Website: walmart
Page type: payment
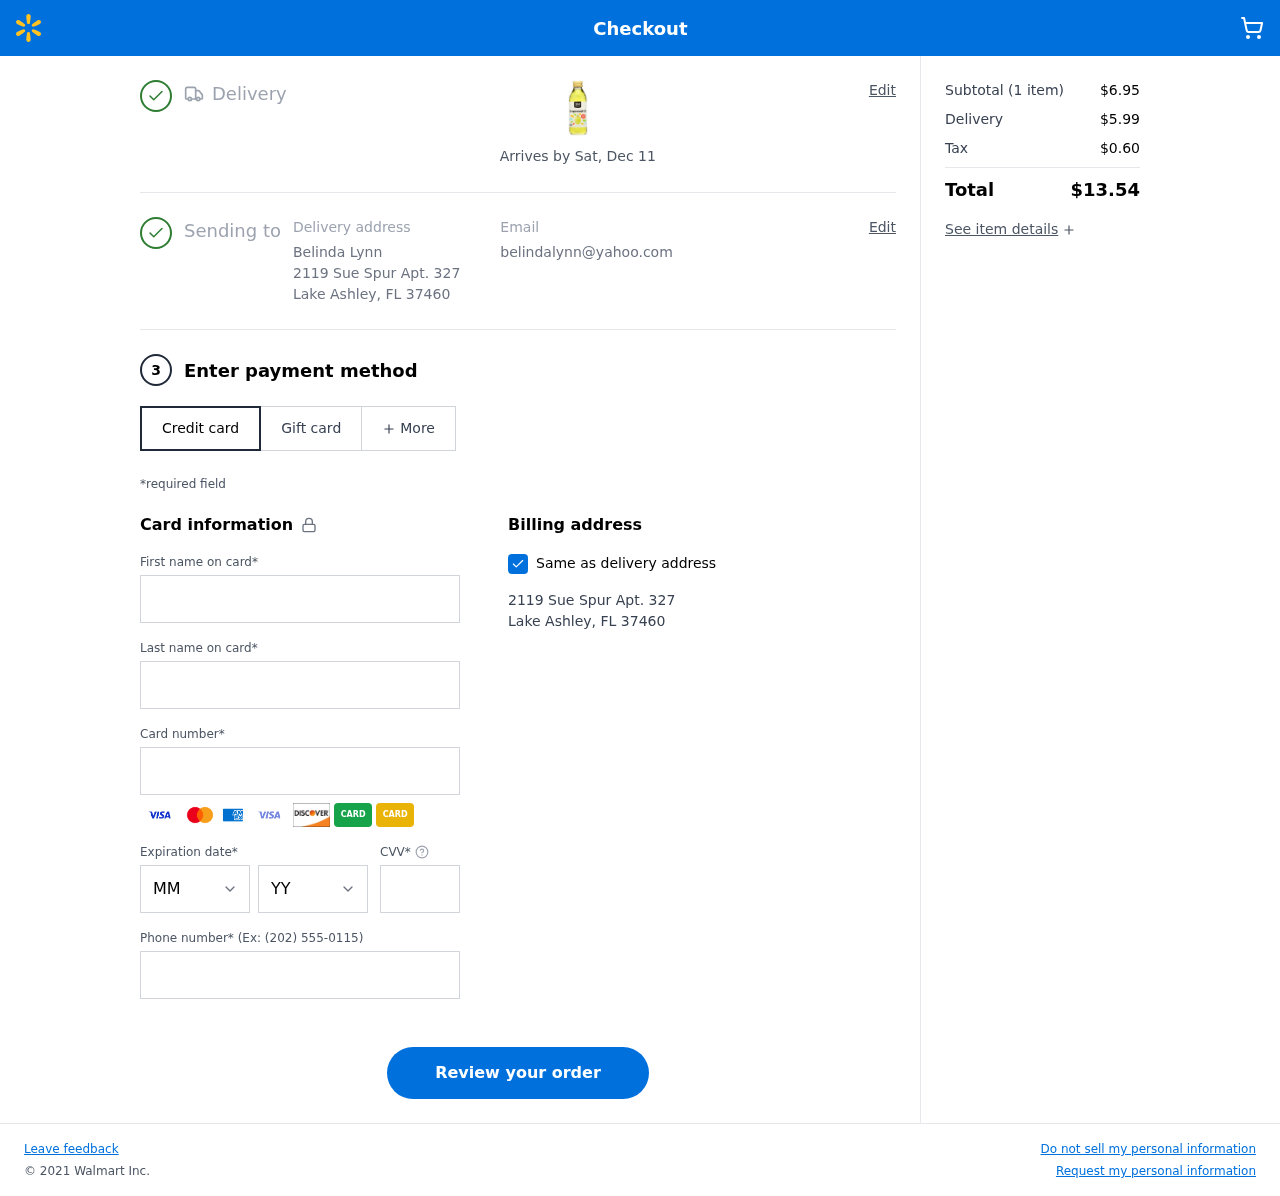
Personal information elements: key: PII_CARD_CVV
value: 858
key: PII_CARD_EXPIRY_MONTH
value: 12
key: PII_CARD_EXPIRY_YEAR
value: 27
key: PII_CARD_NUMBER
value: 4377 9992 3588 9789
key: PII_CITY
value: Lake Ashley
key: PII_EMAIL
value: belindalynn@yahoo.com
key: PII_FIRSTNAME
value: Belinda
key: PII_FULLNAME
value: Belinda Lynn
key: PII_LASTNAME
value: Lynn
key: PII_PHONE
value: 3664560138
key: PII_POSTCODE
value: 37460
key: PII_STATE_ABBR
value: FL
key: PII_STREET
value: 2119 Sue Spur Apt. 327
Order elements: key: ORDER_DELIVERY_DATE
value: Arrives by Sat, Dec 11
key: ORDER_NUM_ITEMS
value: (1 item)
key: ORDER_SUBTOTAL
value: $6.95
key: ORDER_SHIPPING_COST
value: $5.99
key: ORDER_TAX
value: $0.60
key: ORDER_TOTAL
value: $13.54